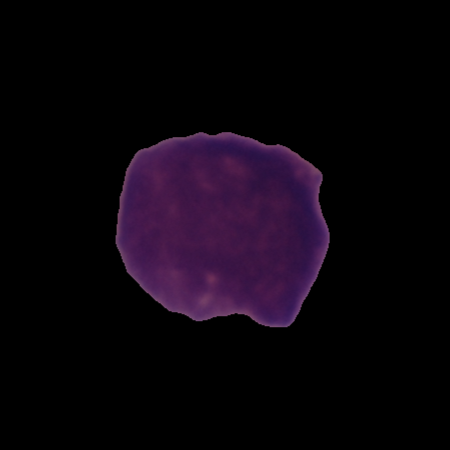
Label: cancer